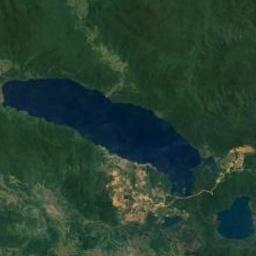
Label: lake